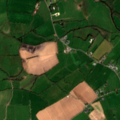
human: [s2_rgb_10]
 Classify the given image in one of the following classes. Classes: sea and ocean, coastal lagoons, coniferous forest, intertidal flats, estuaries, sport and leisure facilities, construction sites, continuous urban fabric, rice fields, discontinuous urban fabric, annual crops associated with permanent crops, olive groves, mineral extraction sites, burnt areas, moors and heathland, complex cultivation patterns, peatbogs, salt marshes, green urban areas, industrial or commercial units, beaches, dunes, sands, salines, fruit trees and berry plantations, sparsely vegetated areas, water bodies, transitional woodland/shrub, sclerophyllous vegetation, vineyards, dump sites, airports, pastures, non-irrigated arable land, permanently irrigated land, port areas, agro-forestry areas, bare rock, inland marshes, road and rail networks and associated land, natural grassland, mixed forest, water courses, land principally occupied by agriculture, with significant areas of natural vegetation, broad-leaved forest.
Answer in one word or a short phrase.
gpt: pastures